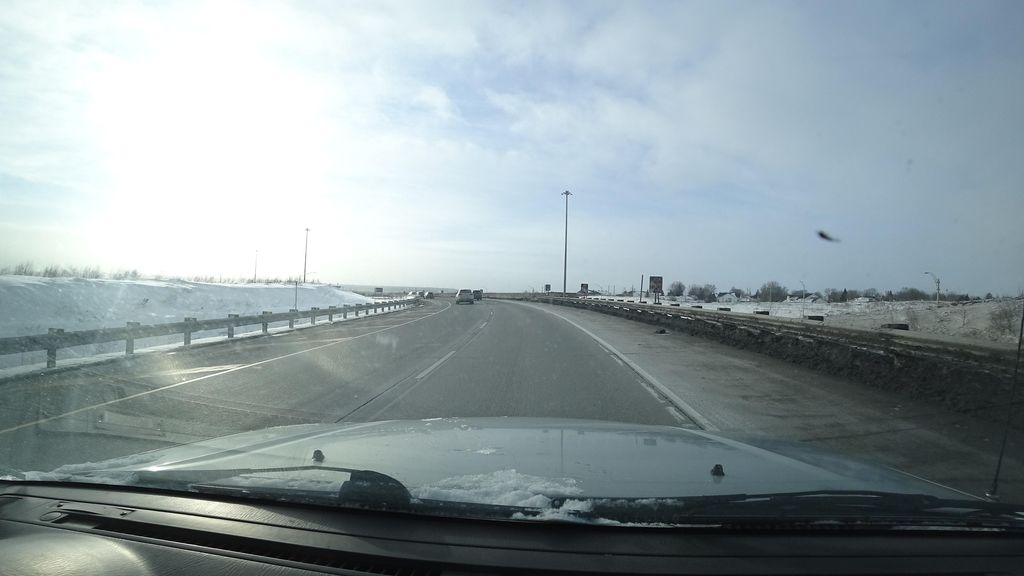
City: quebec_city